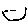
Label: smiley face